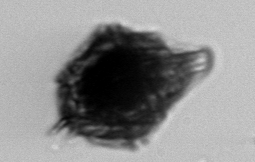
Label: Gonyaulax